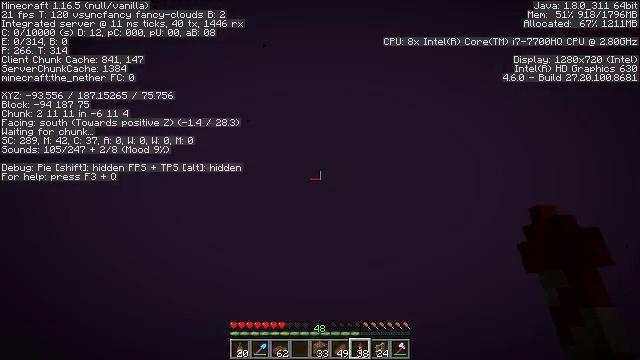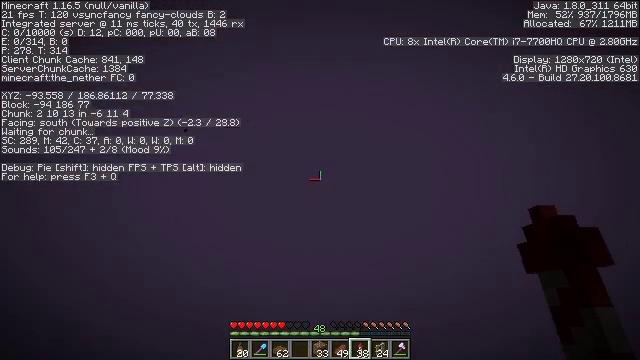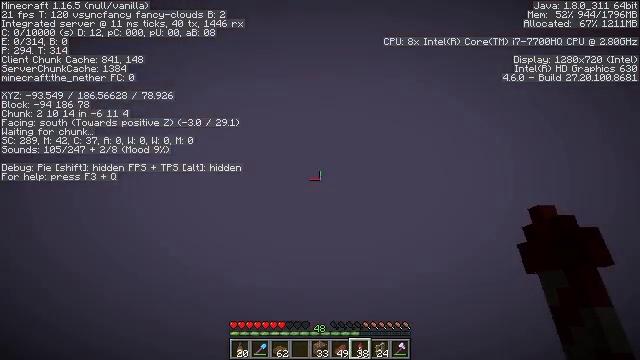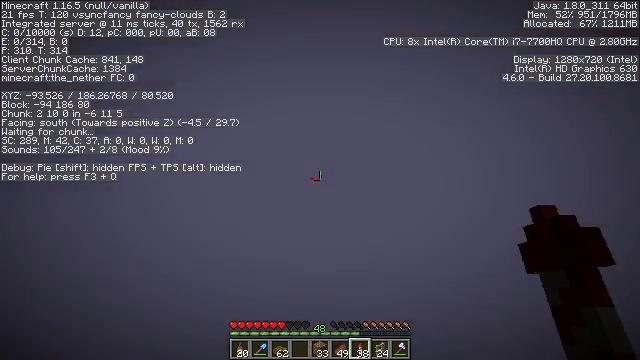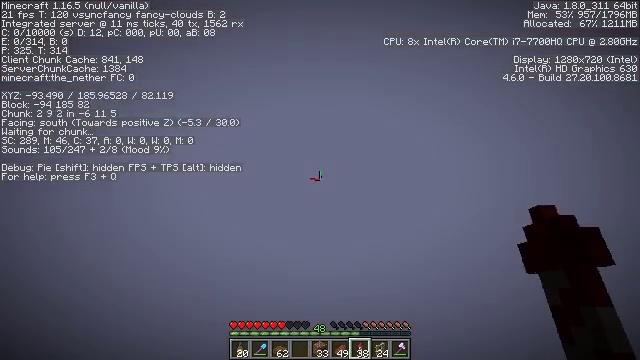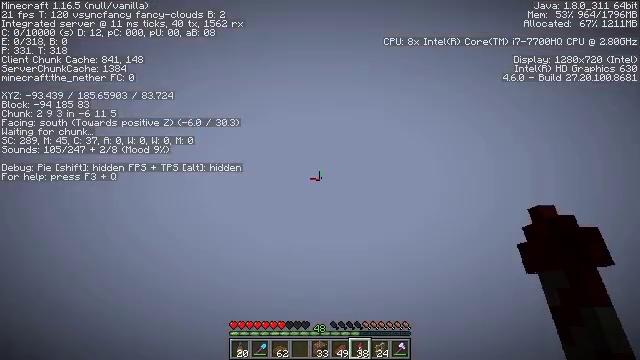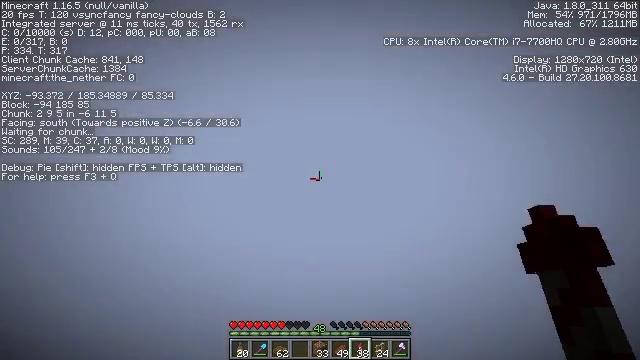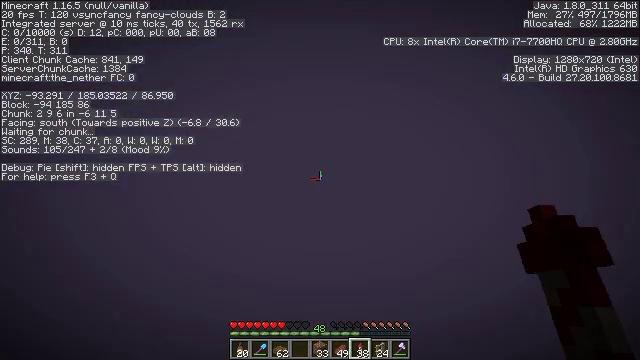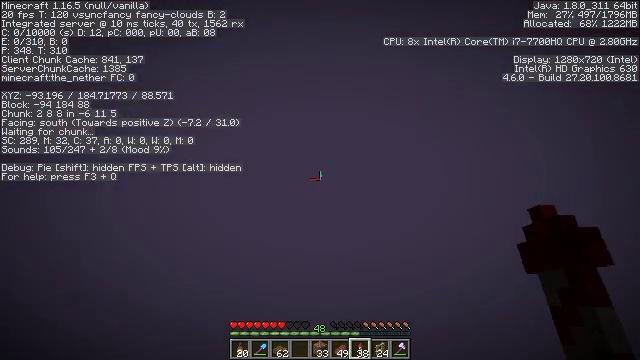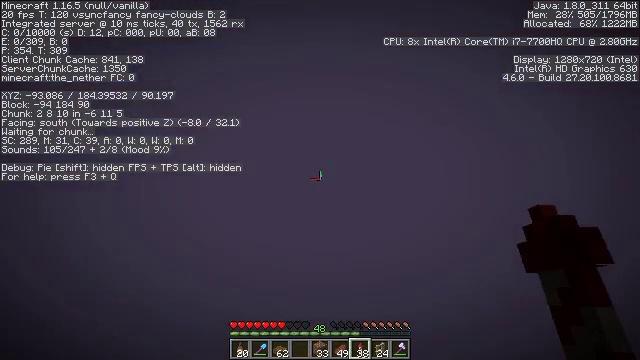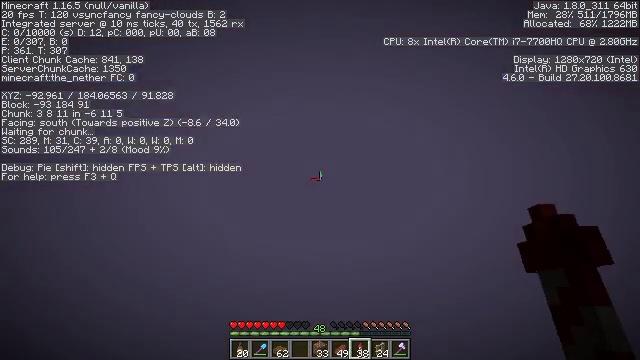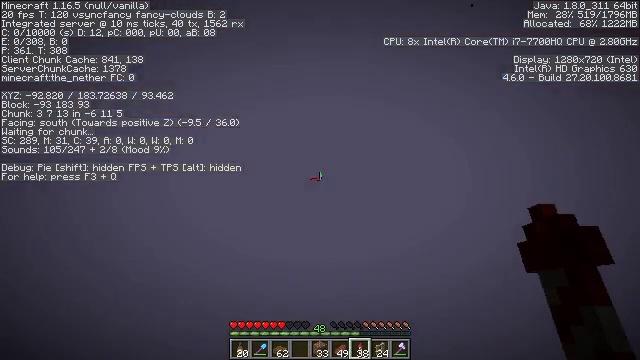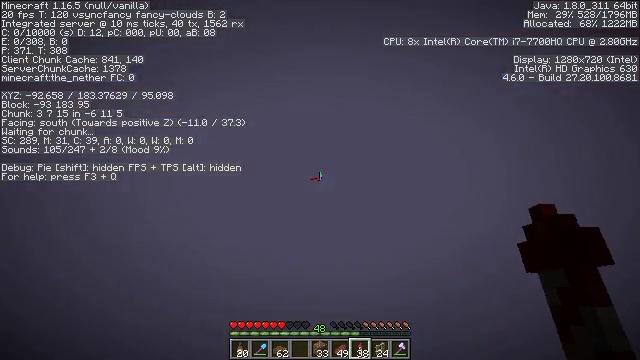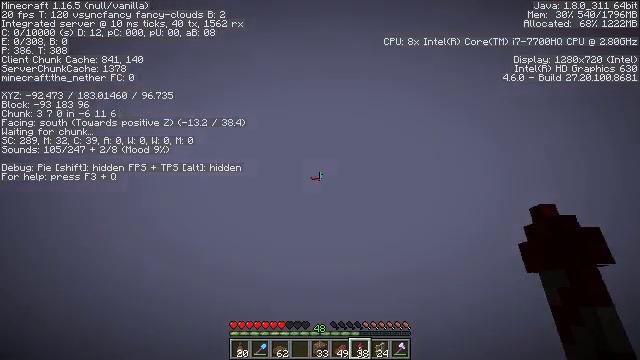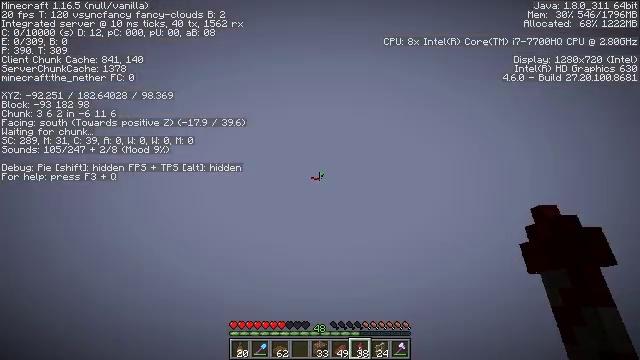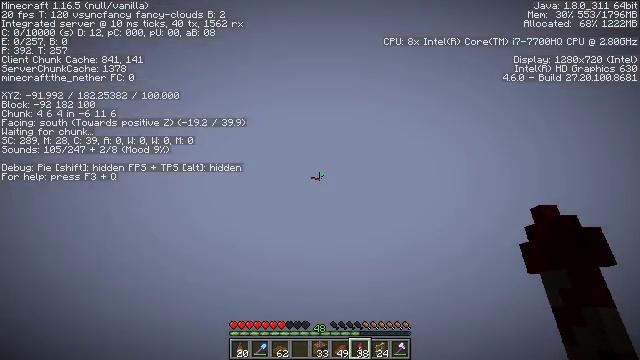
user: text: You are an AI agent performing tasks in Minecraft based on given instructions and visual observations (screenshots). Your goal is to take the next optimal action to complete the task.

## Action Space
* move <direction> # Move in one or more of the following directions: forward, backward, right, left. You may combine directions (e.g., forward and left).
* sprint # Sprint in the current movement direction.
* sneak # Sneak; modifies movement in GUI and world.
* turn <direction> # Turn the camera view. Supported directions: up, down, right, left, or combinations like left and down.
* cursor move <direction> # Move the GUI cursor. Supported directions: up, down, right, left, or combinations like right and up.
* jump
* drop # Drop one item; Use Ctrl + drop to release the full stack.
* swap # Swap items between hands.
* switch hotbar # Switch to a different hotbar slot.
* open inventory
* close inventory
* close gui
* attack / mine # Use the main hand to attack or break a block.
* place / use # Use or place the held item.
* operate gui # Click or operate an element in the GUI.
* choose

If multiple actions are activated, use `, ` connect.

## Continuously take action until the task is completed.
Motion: motion action
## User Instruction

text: Break the spruce slab from a structure.
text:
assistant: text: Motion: no_op
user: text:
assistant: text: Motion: no_op
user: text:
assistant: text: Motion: turn left
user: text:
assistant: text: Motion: no_op
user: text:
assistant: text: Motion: no_op
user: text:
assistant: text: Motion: no_op
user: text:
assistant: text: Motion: no_op
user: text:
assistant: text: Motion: no_op
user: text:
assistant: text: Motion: turn down
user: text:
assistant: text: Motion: turn down
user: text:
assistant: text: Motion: turn down
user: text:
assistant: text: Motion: turn left and down
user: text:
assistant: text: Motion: turn left and down
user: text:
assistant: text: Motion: turn left and down
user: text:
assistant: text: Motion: turn left
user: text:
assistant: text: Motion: turn left
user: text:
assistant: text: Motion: no_op
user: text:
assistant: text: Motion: no_op
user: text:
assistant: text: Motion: turn right
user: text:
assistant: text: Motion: turn right
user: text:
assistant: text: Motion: turn right
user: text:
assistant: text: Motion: turn right
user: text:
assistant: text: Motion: turn right
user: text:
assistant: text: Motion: no_op
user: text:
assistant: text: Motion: no_op
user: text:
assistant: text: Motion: no_op
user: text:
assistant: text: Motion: turn down
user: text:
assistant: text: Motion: turn down
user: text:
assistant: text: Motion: turn down
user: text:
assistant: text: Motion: no_op